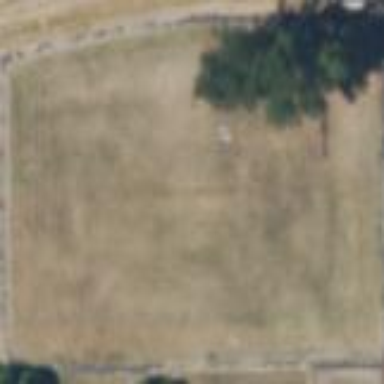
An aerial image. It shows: Pitch for leisure activities.